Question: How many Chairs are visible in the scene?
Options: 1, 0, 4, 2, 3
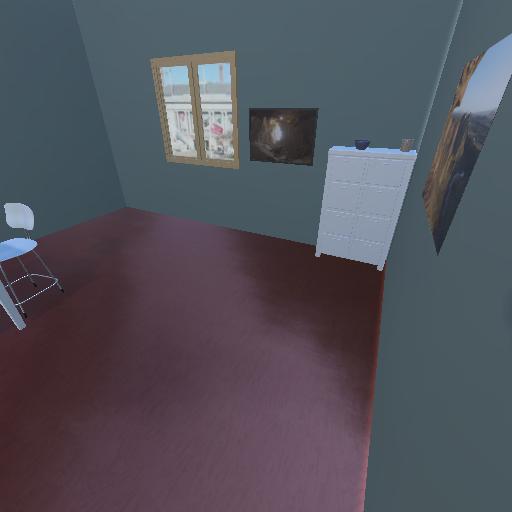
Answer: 1